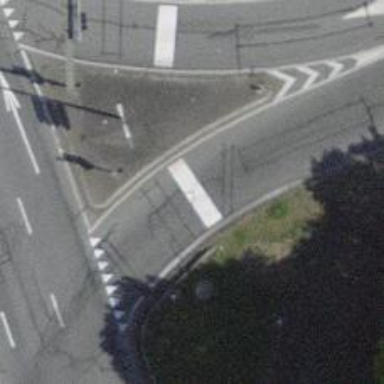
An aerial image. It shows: Road with traffic signals for signaling.